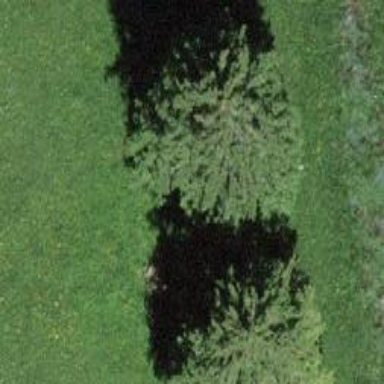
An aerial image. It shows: Single tag "natural: tree."